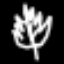
Label: leaf